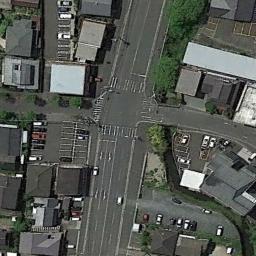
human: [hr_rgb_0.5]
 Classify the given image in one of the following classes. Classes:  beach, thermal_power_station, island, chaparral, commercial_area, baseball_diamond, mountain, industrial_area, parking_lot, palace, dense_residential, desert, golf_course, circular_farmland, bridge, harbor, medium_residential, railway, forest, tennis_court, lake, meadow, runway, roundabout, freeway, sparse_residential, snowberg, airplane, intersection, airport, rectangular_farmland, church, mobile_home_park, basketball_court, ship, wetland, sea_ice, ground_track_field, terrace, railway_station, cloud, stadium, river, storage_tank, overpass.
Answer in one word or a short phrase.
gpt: intersection